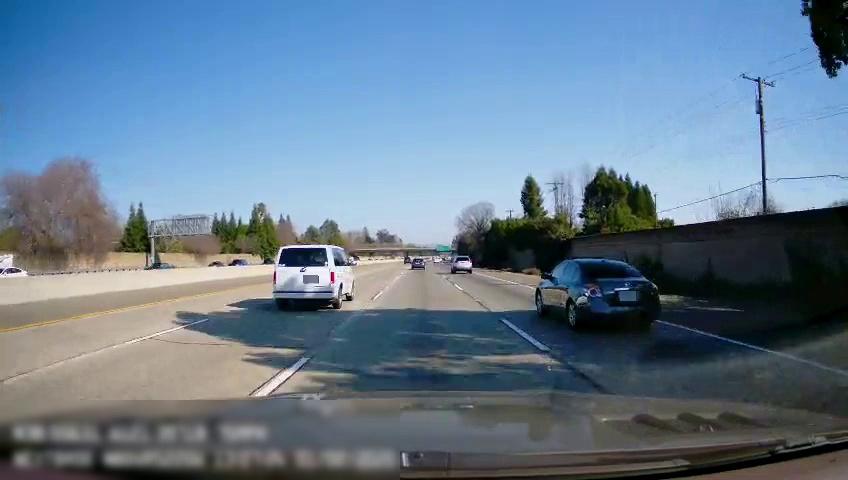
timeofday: Day
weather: Sunny
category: Drivable Space
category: Vehicles | Van
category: Vehicles | Car
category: Vehicles | Car
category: Vehicles | Other LV
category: Vehicles | Car
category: Vehicles | Car
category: Vehicles | Car
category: Vehicles | Truck
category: Vehicles | SUV
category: Lanes | Current Lane
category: Lanes | Alternate Lane
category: Lanes | Alternate Lane
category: Lanes | Alternate Lane
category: Lanes | Alternate Lane
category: Lanes | Alternate Lane